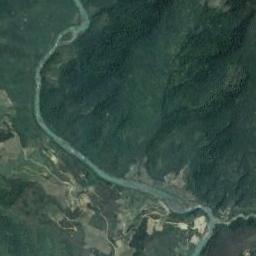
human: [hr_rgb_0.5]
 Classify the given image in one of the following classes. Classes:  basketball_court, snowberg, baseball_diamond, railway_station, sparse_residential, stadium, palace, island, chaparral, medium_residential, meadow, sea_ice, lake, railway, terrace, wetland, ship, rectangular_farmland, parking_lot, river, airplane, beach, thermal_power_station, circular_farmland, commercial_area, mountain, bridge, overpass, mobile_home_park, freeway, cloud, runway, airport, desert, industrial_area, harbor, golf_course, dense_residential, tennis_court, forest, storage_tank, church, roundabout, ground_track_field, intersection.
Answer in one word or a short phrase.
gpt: river